Question: I use PyCharm create web project in python and flask.
The html pages using bootstrap4 had not any effects and I use bootstrap as follow:
the root path of my project is:flask-wx
the bootstrap package path is: flask-wx/templates/bootstrap, and the index.html was locate in: flask-wx/templates/index.html.
and i add the code on the header of html:
'''
<head>
<meta charset="UTF-8">
<meta name="viewport" content="width=device-width, initial-scale=1">
<link rel="stylesheet" href="./bootstrap/css/bootstrap.min.css">
<link rel="stylesheet" href="./bootstrap/css/bootstrap-theme.css">
<script src="https://cdn.staticfile.org/jquery/3.2.1/jquery.min.js"></script>
<script src="./bootstrap/js/bootstrap.min.js"></script>
<title>Title</title>
'''
But when I run this project, the index has not any effects of bootstrap, I do not know what problem it have.

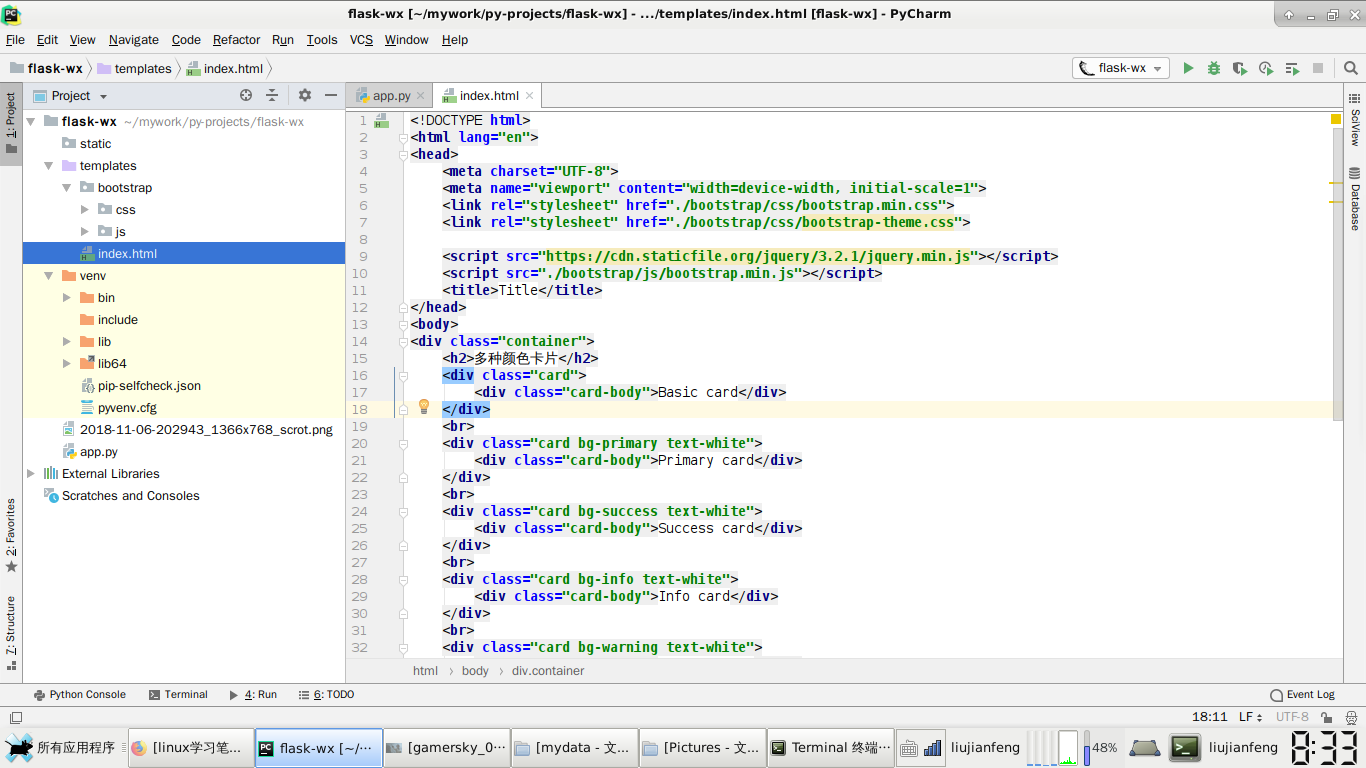
Answer: I see you are new to stack overflow, so welcome.
You should put all your html files in 'templates' folder and all other css, js files in 'static' folder.
So your bootstrap files should be in 'flask-wx/static/bootstrap'
You serve them from yout html template with 'url_for' as followed:
'''
<head>
<meta charset="UTF-8">
<meta name="viewport" content="width=device-width, initial-scale=1">
<link rel="stylesheet" href="{{ url_for('static', filename='bootstrap/css/bootstrap.min.css') }}">
<link rel="stylesheet" href="{{ url_for('static', filename='bootstrap/css/bootstrap-theme.css') }}">
<script src="https://cdn.staticfile.org/jquery/3.2.1/jquery.min.js"></script>
<script src="{{ url_for('static', filename='bootstrap/js/bootstrap.min.js') }}"></script>
<title>Title</title>
'''